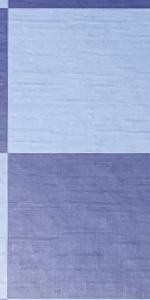
Label: Empty